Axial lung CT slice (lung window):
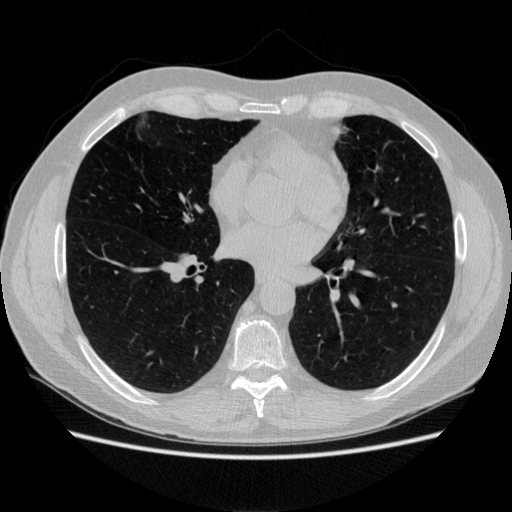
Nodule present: no